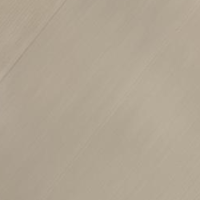
EUNIS habitat code: 52
Species observed at this site:
Grus grus